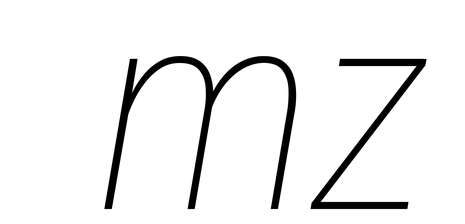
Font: Roboto-Italic_Condensed_Thin_Italic